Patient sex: M
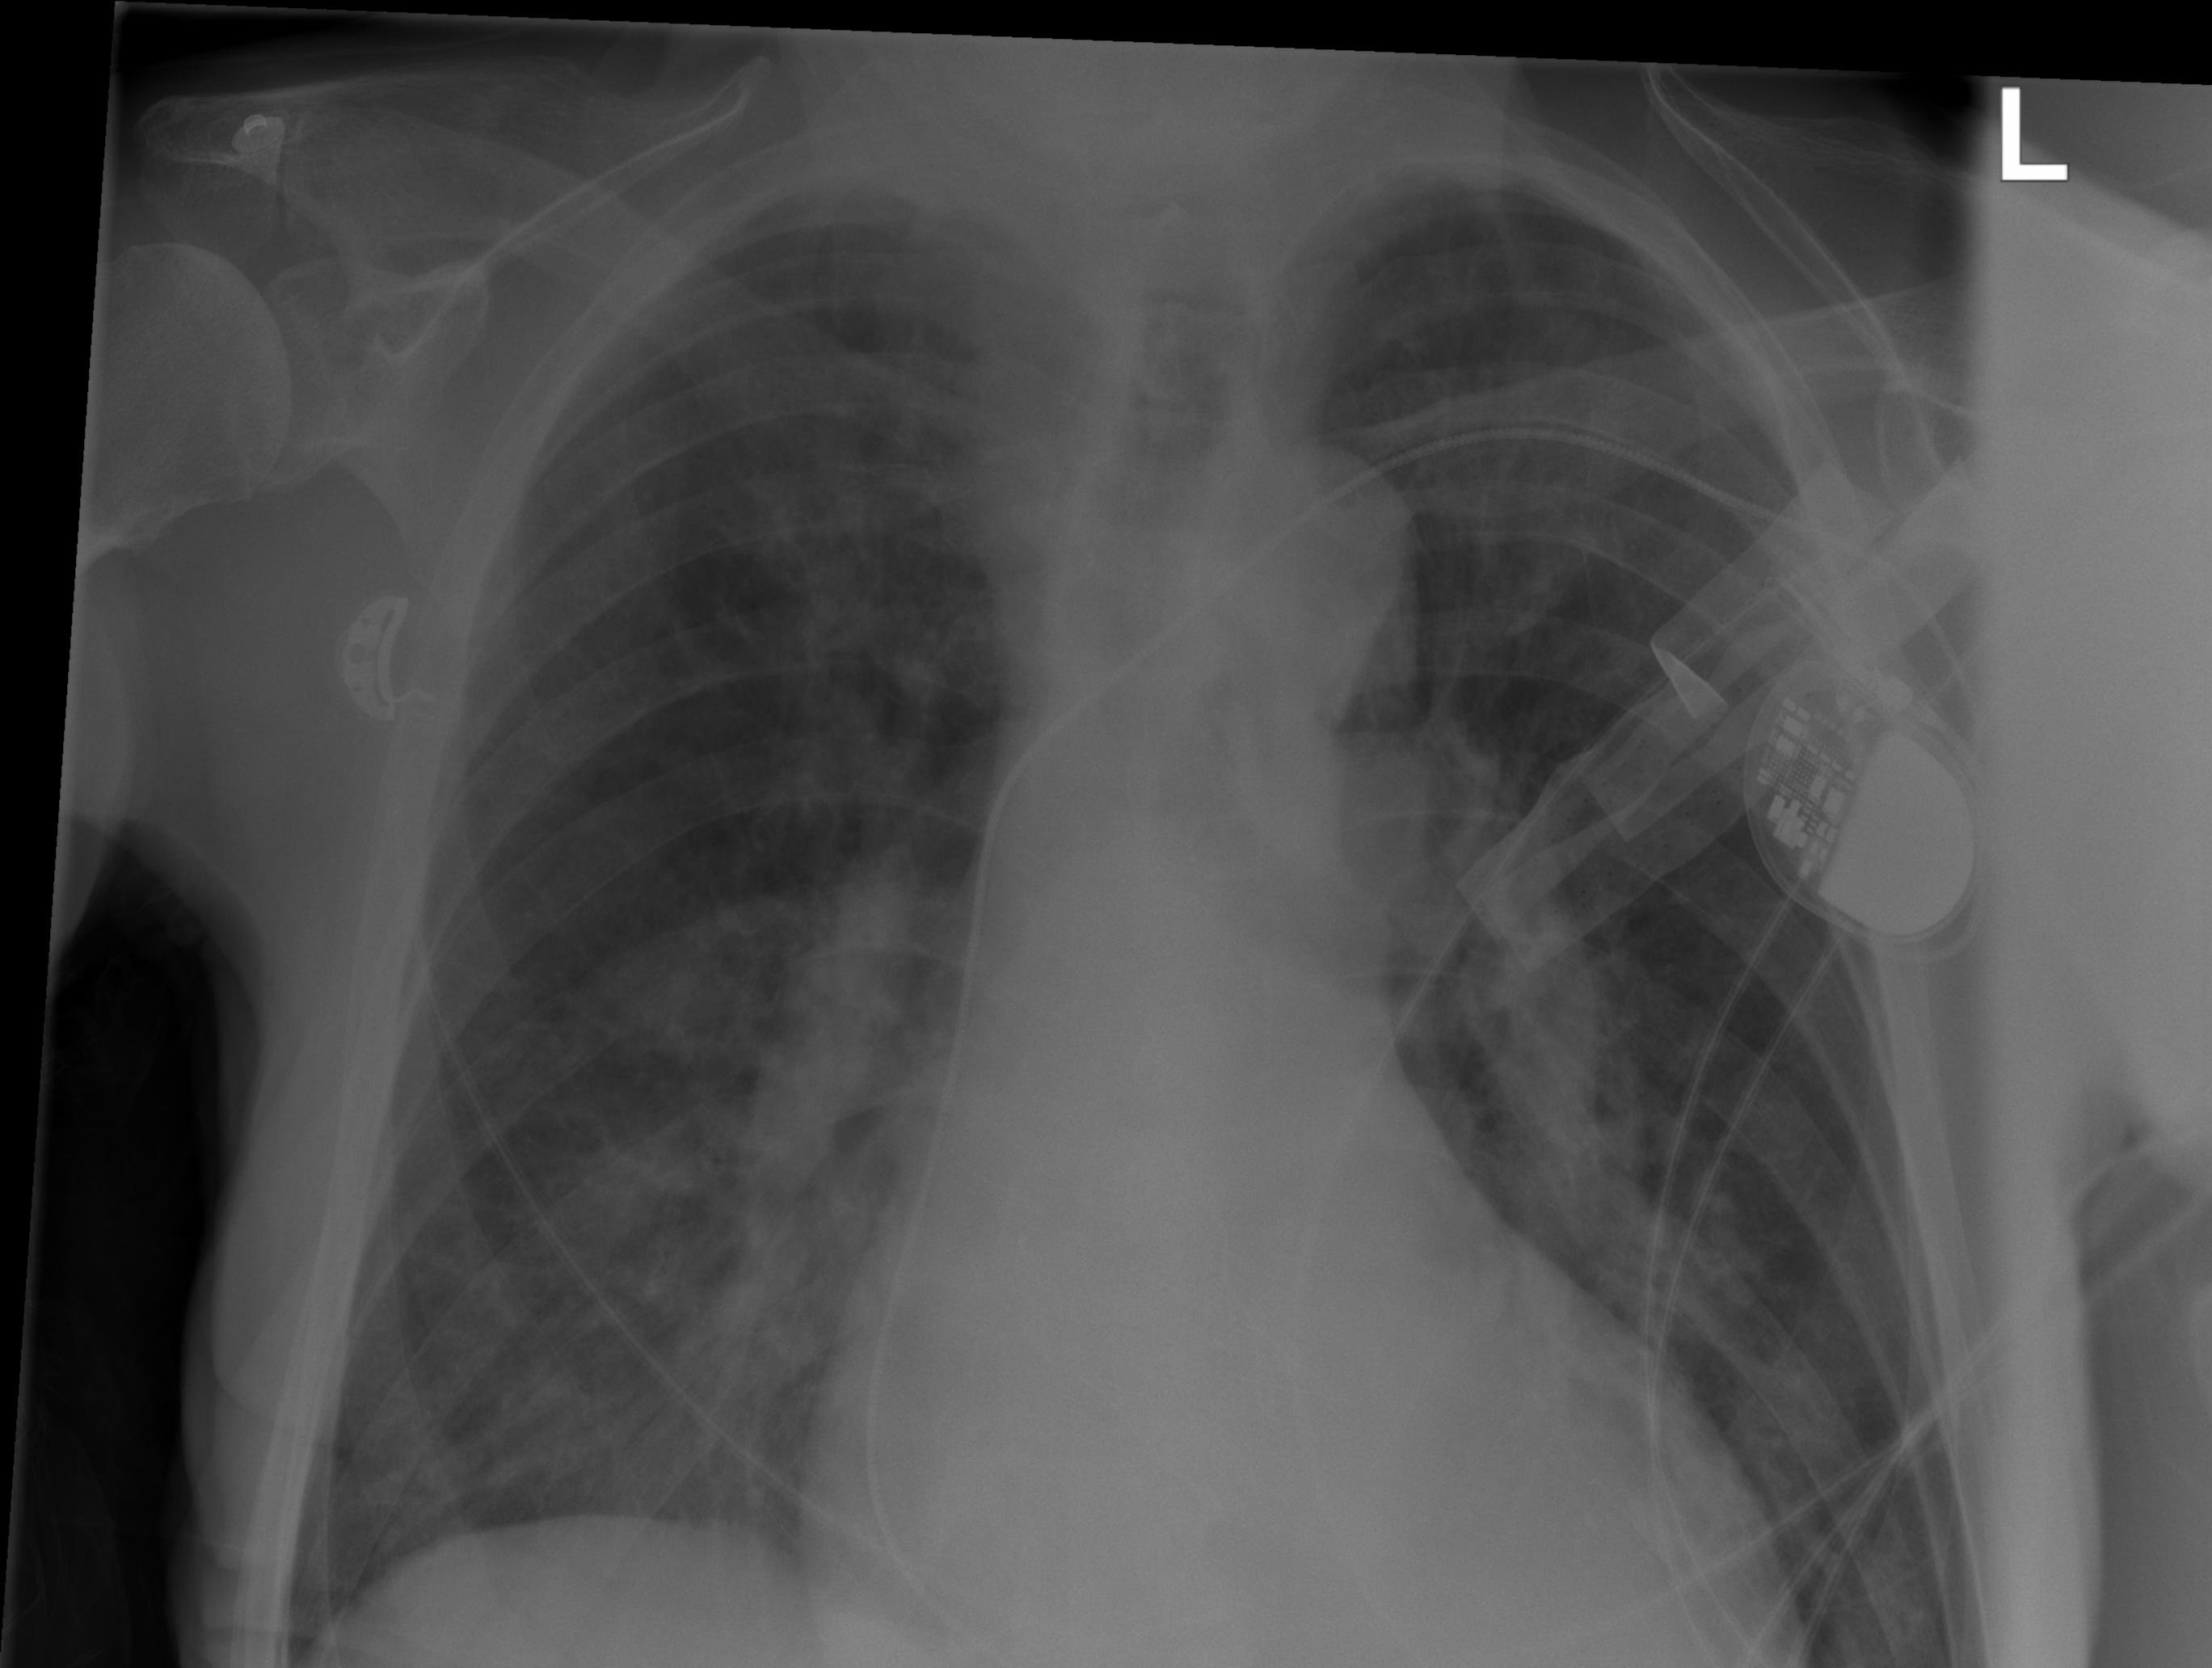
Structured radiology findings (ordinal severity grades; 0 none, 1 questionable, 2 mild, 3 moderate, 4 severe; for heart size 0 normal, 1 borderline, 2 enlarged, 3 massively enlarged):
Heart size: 1
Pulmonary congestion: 2
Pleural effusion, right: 0
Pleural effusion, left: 0
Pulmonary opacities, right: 0
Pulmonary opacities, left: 0
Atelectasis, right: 0
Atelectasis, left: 0